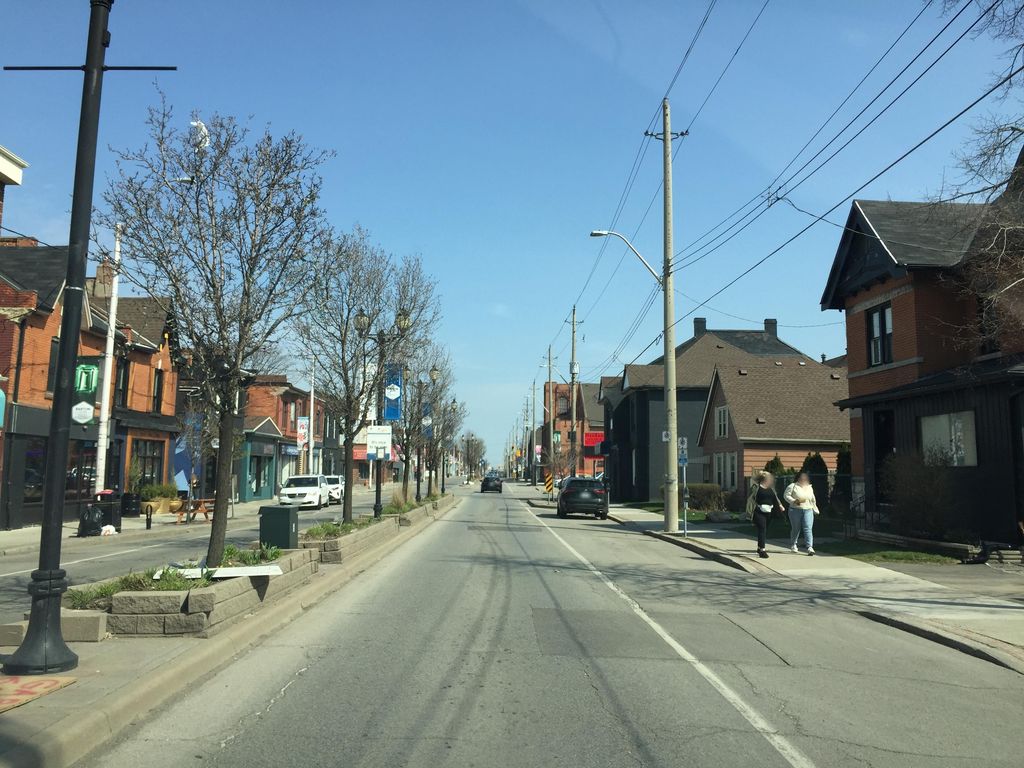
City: hamilton